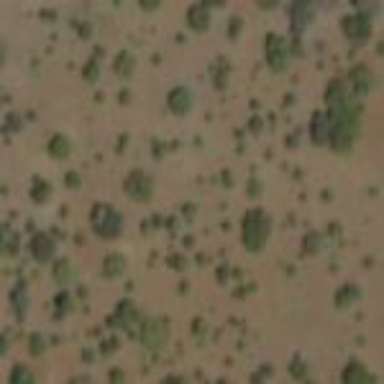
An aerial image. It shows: Patch of scrub vegetation.